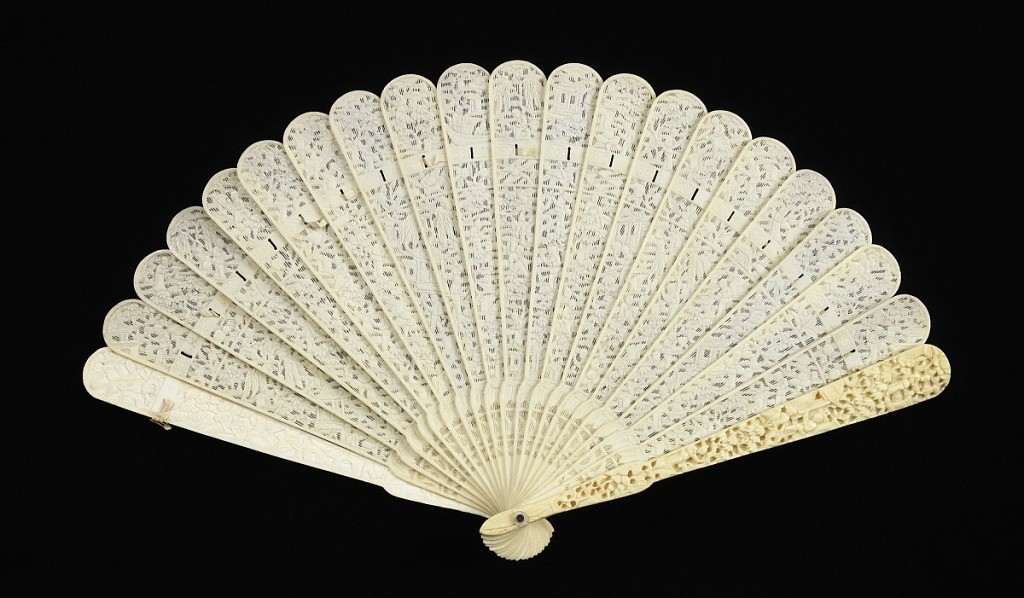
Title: Brisé fan
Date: ca. 1860
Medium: Carved and pierced ivory sticks
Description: Brisé fan of lace-carved ivory with figures, foliage, and houses.